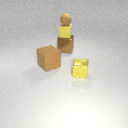
small yellow rubber cube above large brown metal cube